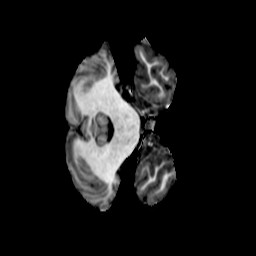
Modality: T1w
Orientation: axial
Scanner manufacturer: ge
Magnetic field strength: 3 T
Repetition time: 0.00766 s
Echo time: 0.003476 s